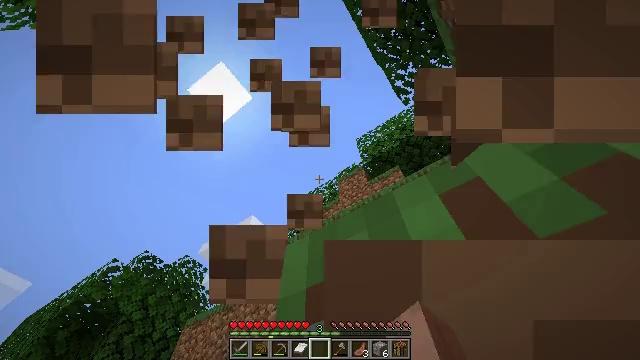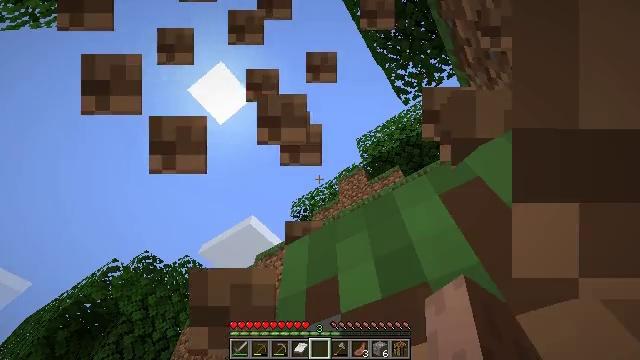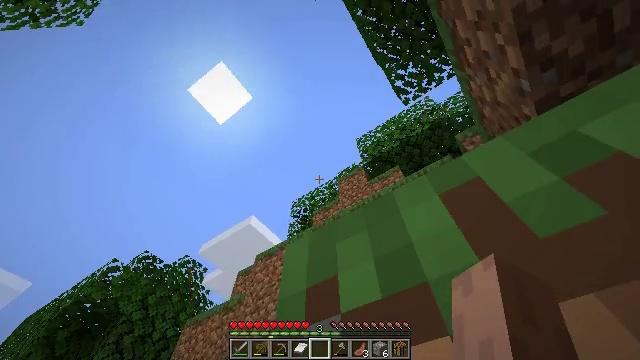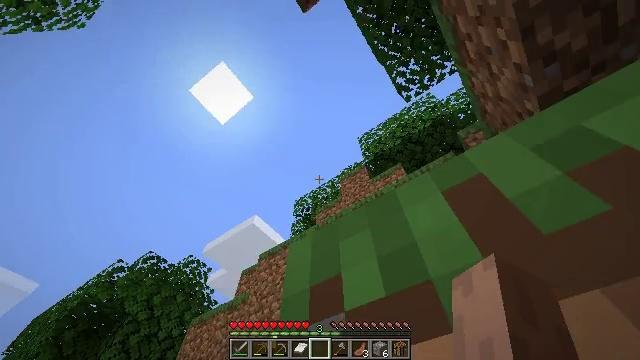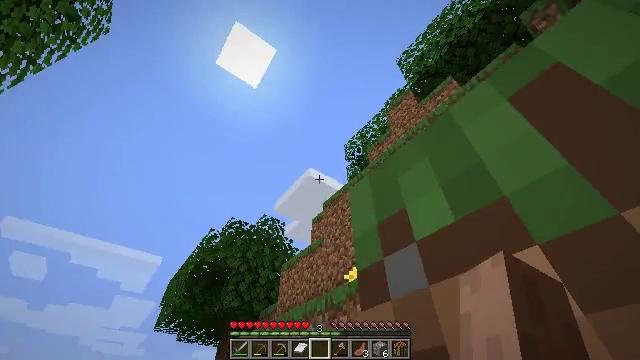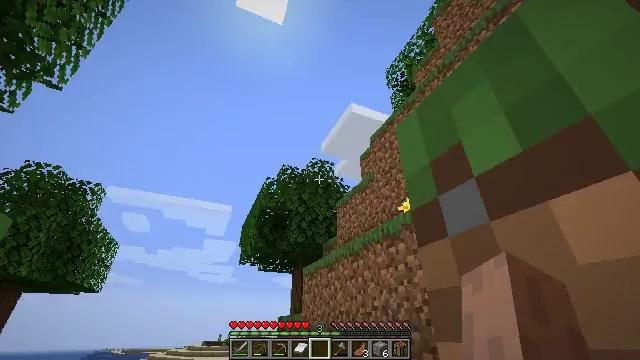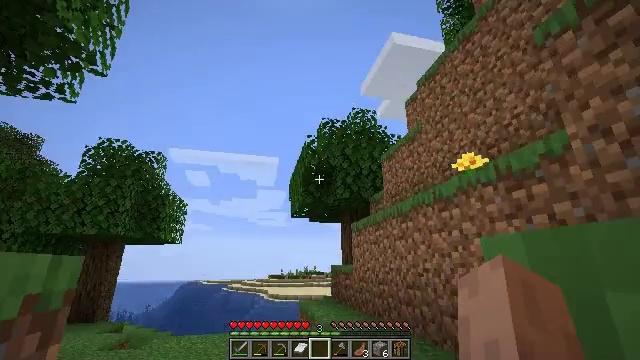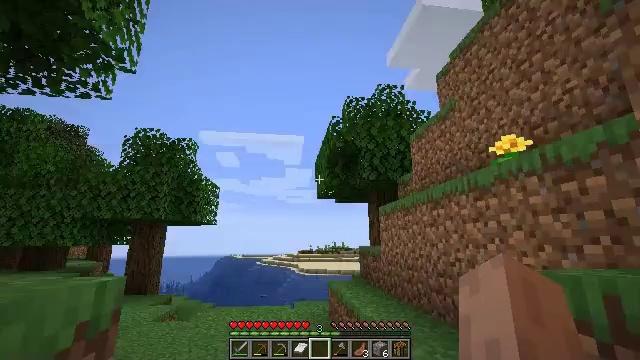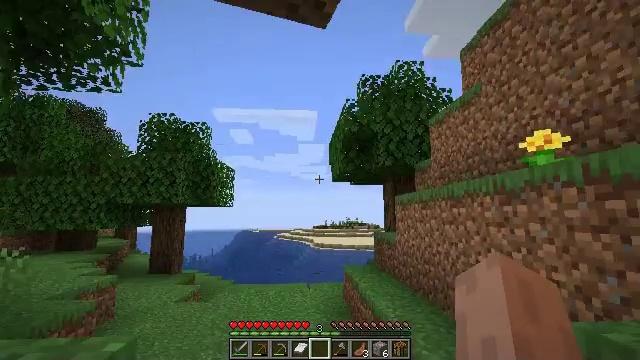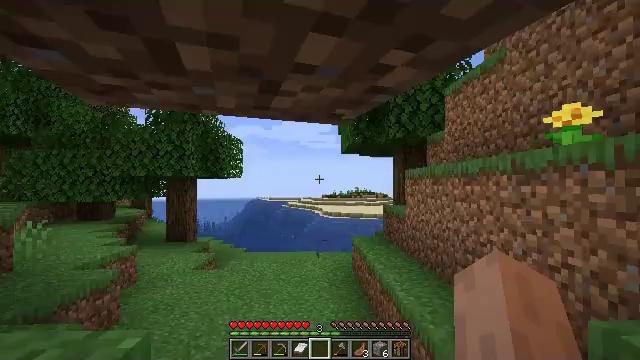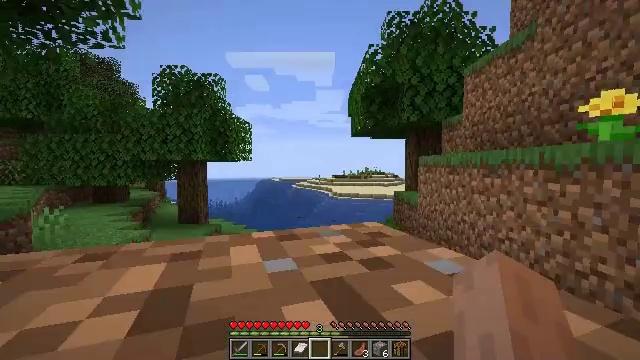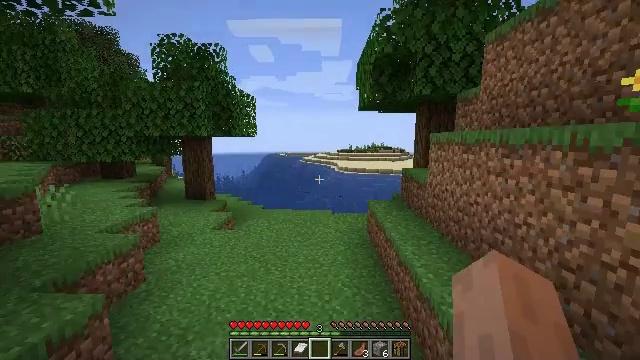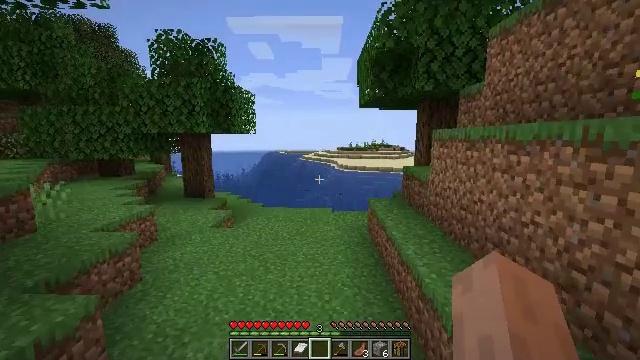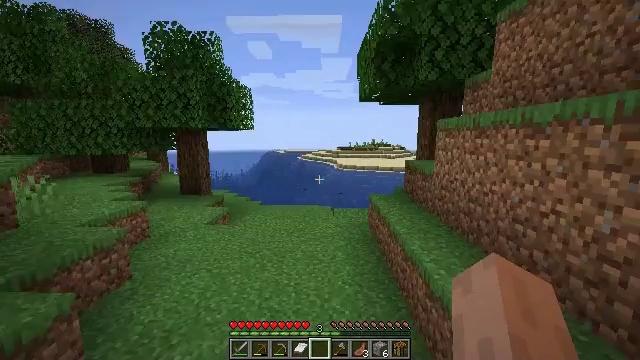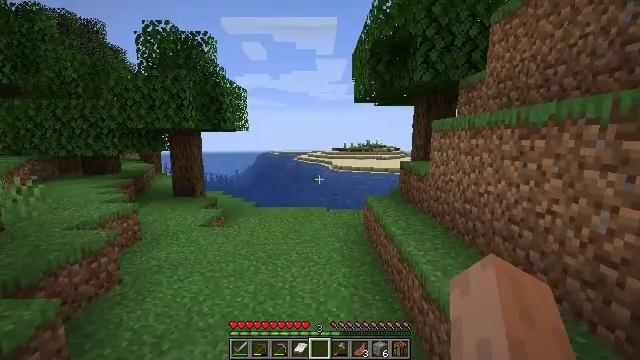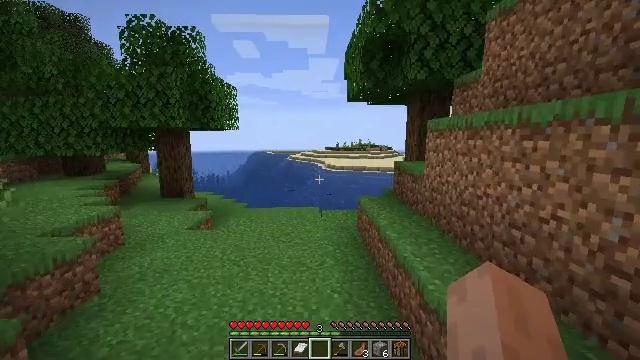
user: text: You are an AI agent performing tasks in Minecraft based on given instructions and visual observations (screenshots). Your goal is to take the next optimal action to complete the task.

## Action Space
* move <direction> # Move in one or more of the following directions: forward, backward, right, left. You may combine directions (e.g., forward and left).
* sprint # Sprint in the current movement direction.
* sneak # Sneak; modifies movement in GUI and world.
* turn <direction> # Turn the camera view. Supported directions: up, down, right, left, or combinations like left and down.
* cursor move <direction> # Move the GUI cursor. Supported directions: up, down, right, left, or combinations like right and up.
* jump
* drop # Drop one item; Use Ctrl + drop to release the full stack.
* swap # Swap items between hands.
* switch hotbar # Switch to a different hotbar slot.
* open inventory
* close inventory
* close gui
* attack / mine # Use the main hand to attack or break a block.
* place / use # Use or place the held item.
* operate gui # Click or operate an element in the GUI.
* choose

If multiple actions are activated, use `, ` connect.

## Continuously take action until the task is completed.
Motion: motion action
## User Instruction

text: Collect sugar cane near water sources.
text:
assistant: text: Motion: attack / mine
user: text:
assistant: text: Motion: attack / mine
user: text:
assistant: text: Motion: no_op
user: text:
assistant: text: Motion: move forward, turn left and down
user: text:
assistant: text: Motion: move forward, turn left and down
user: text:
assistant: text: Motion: move forward, turn left and down, jump
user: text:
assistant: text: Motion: move forward, turn left and down, jump
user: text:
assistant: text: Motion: move forward, turn left and down, jump
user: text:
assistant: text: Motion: move forward, turn left and down, jump
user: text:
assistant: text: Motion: move forward, turn left and down, jump
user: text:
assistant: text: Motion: move forward, turn left and down, jump
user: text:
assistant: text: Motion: move forward, jump
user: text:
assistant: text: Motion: move forward, jump
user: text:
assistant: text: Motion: move forward, turn right, jump
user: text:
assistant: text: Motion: move forward, turn right, jump
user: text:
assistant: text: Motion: move forward, turn right, jump
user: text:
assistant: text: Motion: move forward, turn right, jump
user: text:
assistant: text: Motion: move forward, jump
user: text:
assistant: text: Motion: move forward, jump
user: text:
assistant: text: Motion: move forward
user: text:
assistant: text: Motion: no_op
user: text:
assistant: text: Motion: no_op
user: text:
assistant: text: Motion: turn left and down
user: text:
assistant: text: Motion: turn left and down
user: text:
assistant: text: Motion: turn left and down
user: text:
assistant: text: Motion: turn left
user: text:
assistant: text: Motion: turn left and down
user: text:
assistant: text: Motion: turn left
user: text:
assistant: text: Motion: turn left
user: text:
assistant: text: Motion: turn left